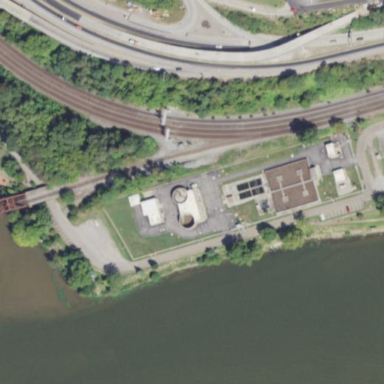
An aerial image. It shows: Wastewater plant.